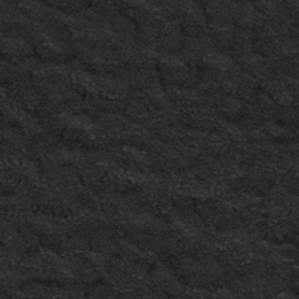
Label: frost